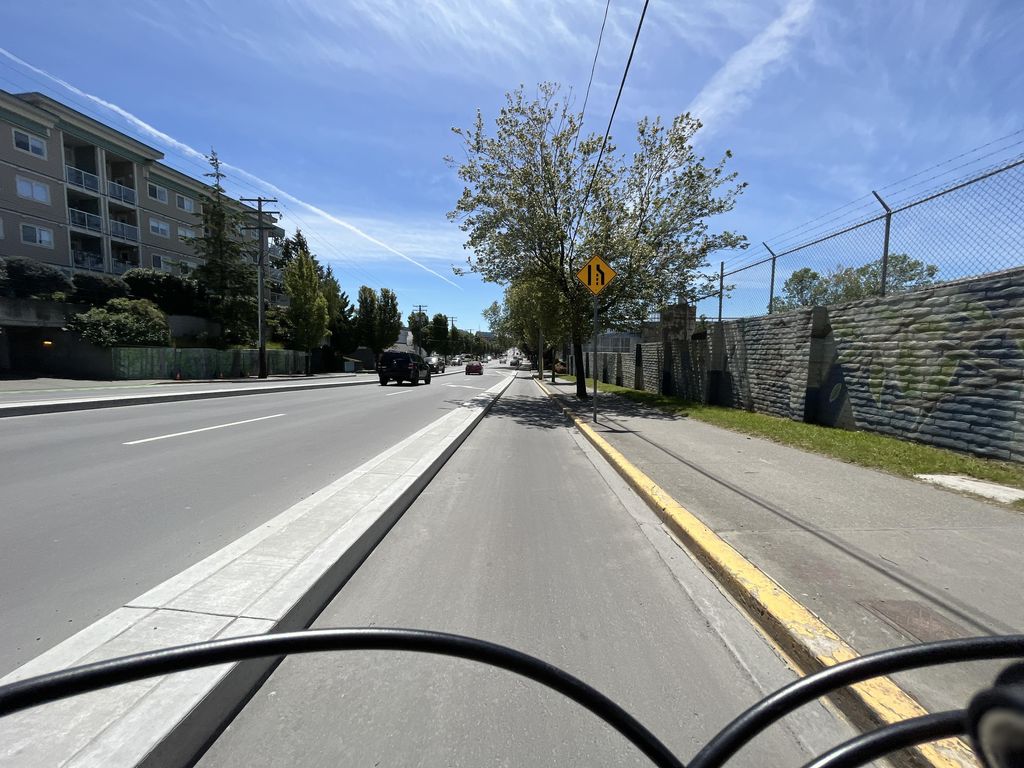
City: victoria